Question: I'm trying to create a BuildingTile class which has QGraphicsRectItem as base.
In this BuildingTile I'm trying to add QGraphicsEllipseItems and a QGraphicsSimpleTextItem but these do not use my BuildingTile's coordinate system although they say on <URL>: "Child coordinates are relative to the parent's coordinates. If the child is untransformed, the difference between a child coordinate and a parent coordinate is the same as the distance between the items in parent coordinates."
I would be really glad if someone could help me with this.

The header:
'''
class BuildingTile : public QGraphicsRectItem
{
private:
Building* m_building;
bool m_empty;
QGraphicsSimpleTextItem* m_name;
QList<QGraphicsEllipseItem*> m_colonists;
public:
BuildingTile(qreal x, qreal y, QColor color, QString name, Building* m_building = 0);
bool isEmpty() const {return m_empty;}
void setEmpty(bool empty) {m_empty = empty;}
void setBuilding(Building* building) {m_building = building;}
};
'''
The constructor:
'''
BuildingTile::BuildingTile(qreal x, qreal y, QColor color, QString name, Building *building) : QGraphicsRectItem(x,y,150,75)
{
m_building = building;
setBrush(color);
for(int i = 0; i<3; i++)
{
QGraphicsEllipseItem* item = new QGraphicsEllipseItem(10+i*35, 40, 25, 25, this);
m_colonists.append(item);
item->setBrush(QColor(255,255,255));
}
m_name = new QGraphicsSimpleTextItem(name, this);
m_name->setPos(10,10);
}
'''
MainWindow constructor:
'''
MainWindow::MainWindow(QWidget *parent) : QWidget(parent)
{
QGraphicsScene* scene = new QGraphicsScene;
BuildingTile* item = new BuildingTile(0, 0, QColor(203,130,232), "small market");
scene->addItem(item);
item = new BuildingTile(150, 0, QColor(91,161,212), "indigo plant");
scene->addItem(item);
item = new BuildingTile(300, 0, QColor(120,113,107), "coffee roaster");
scene->addItem(item);
QGraphicsView* view = new QGraphicsView;
view->setScene(scene);
view->setAlignment(Qt::AlignTop | Qt::AlignLeft);
QHBoxLayout *layout = new QHBoxLayout;
layout->addWidget(view);
setLayout(layout);
}
'''
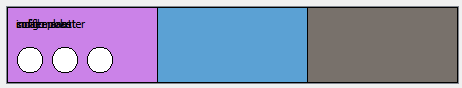
Answer: All your BuildingTile items have their origin at the scene's origin, i.e. (0, 0) in scene coordinates.
For example (your second BuildingTile item):
'''
item = new BuildingTile(150, 0, QColor(91,161,212), "indigo plant");
scene->addItem(item);
'''
This creates a BuildingTile item located at (0, 0), containing a rectangle located at (150,0) of its own coordinate system. You're changing the position of the rectangle , but not the position of the rect's coordinate system in relation to its parent (the scene).
Now you create ellipses and labels in relation to the BuildingTile coordinate systems, which are all identical and located at (0,0) in "global" scene coordinates, so you end up with scene coordinates (10, 10) for all labels.
To achieve what you want, do:
'''
item = new BuildingTile(0, 0, QColor(91,161,212), "indigo plant");
scene->addItem(item);
item->setPos(150, 0);
'''